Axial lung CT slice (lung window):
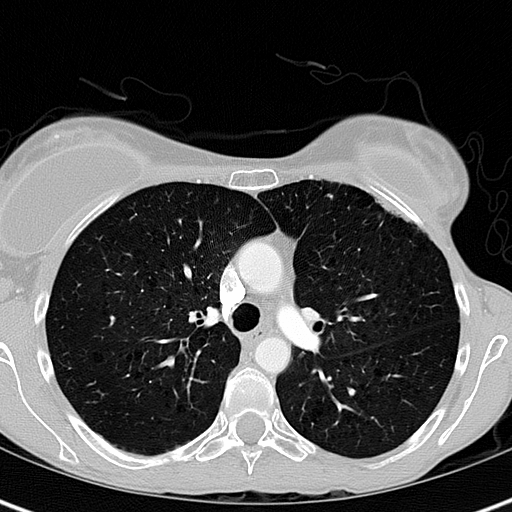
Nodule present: no